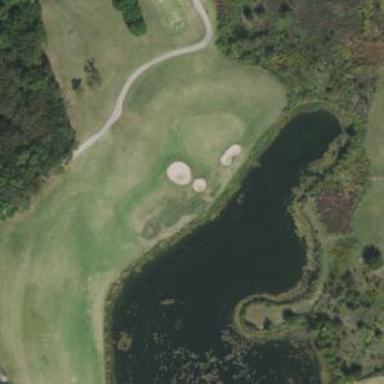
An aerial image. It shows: Sand bunker on golf course.